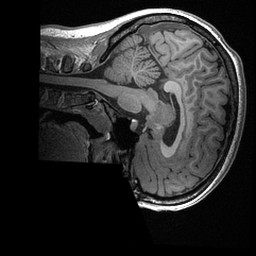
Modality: T1w
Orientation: sagittal
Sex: female
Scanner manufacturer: ge
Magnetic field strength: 3 T
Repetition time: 0.0064 s
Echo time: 0.00281 s